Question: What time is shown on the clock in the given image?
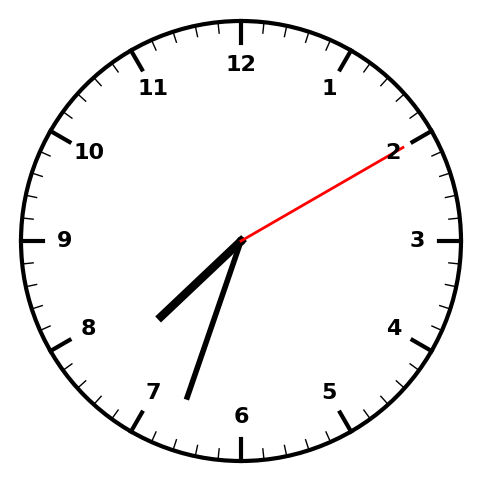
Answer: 07:33:10